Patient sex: F
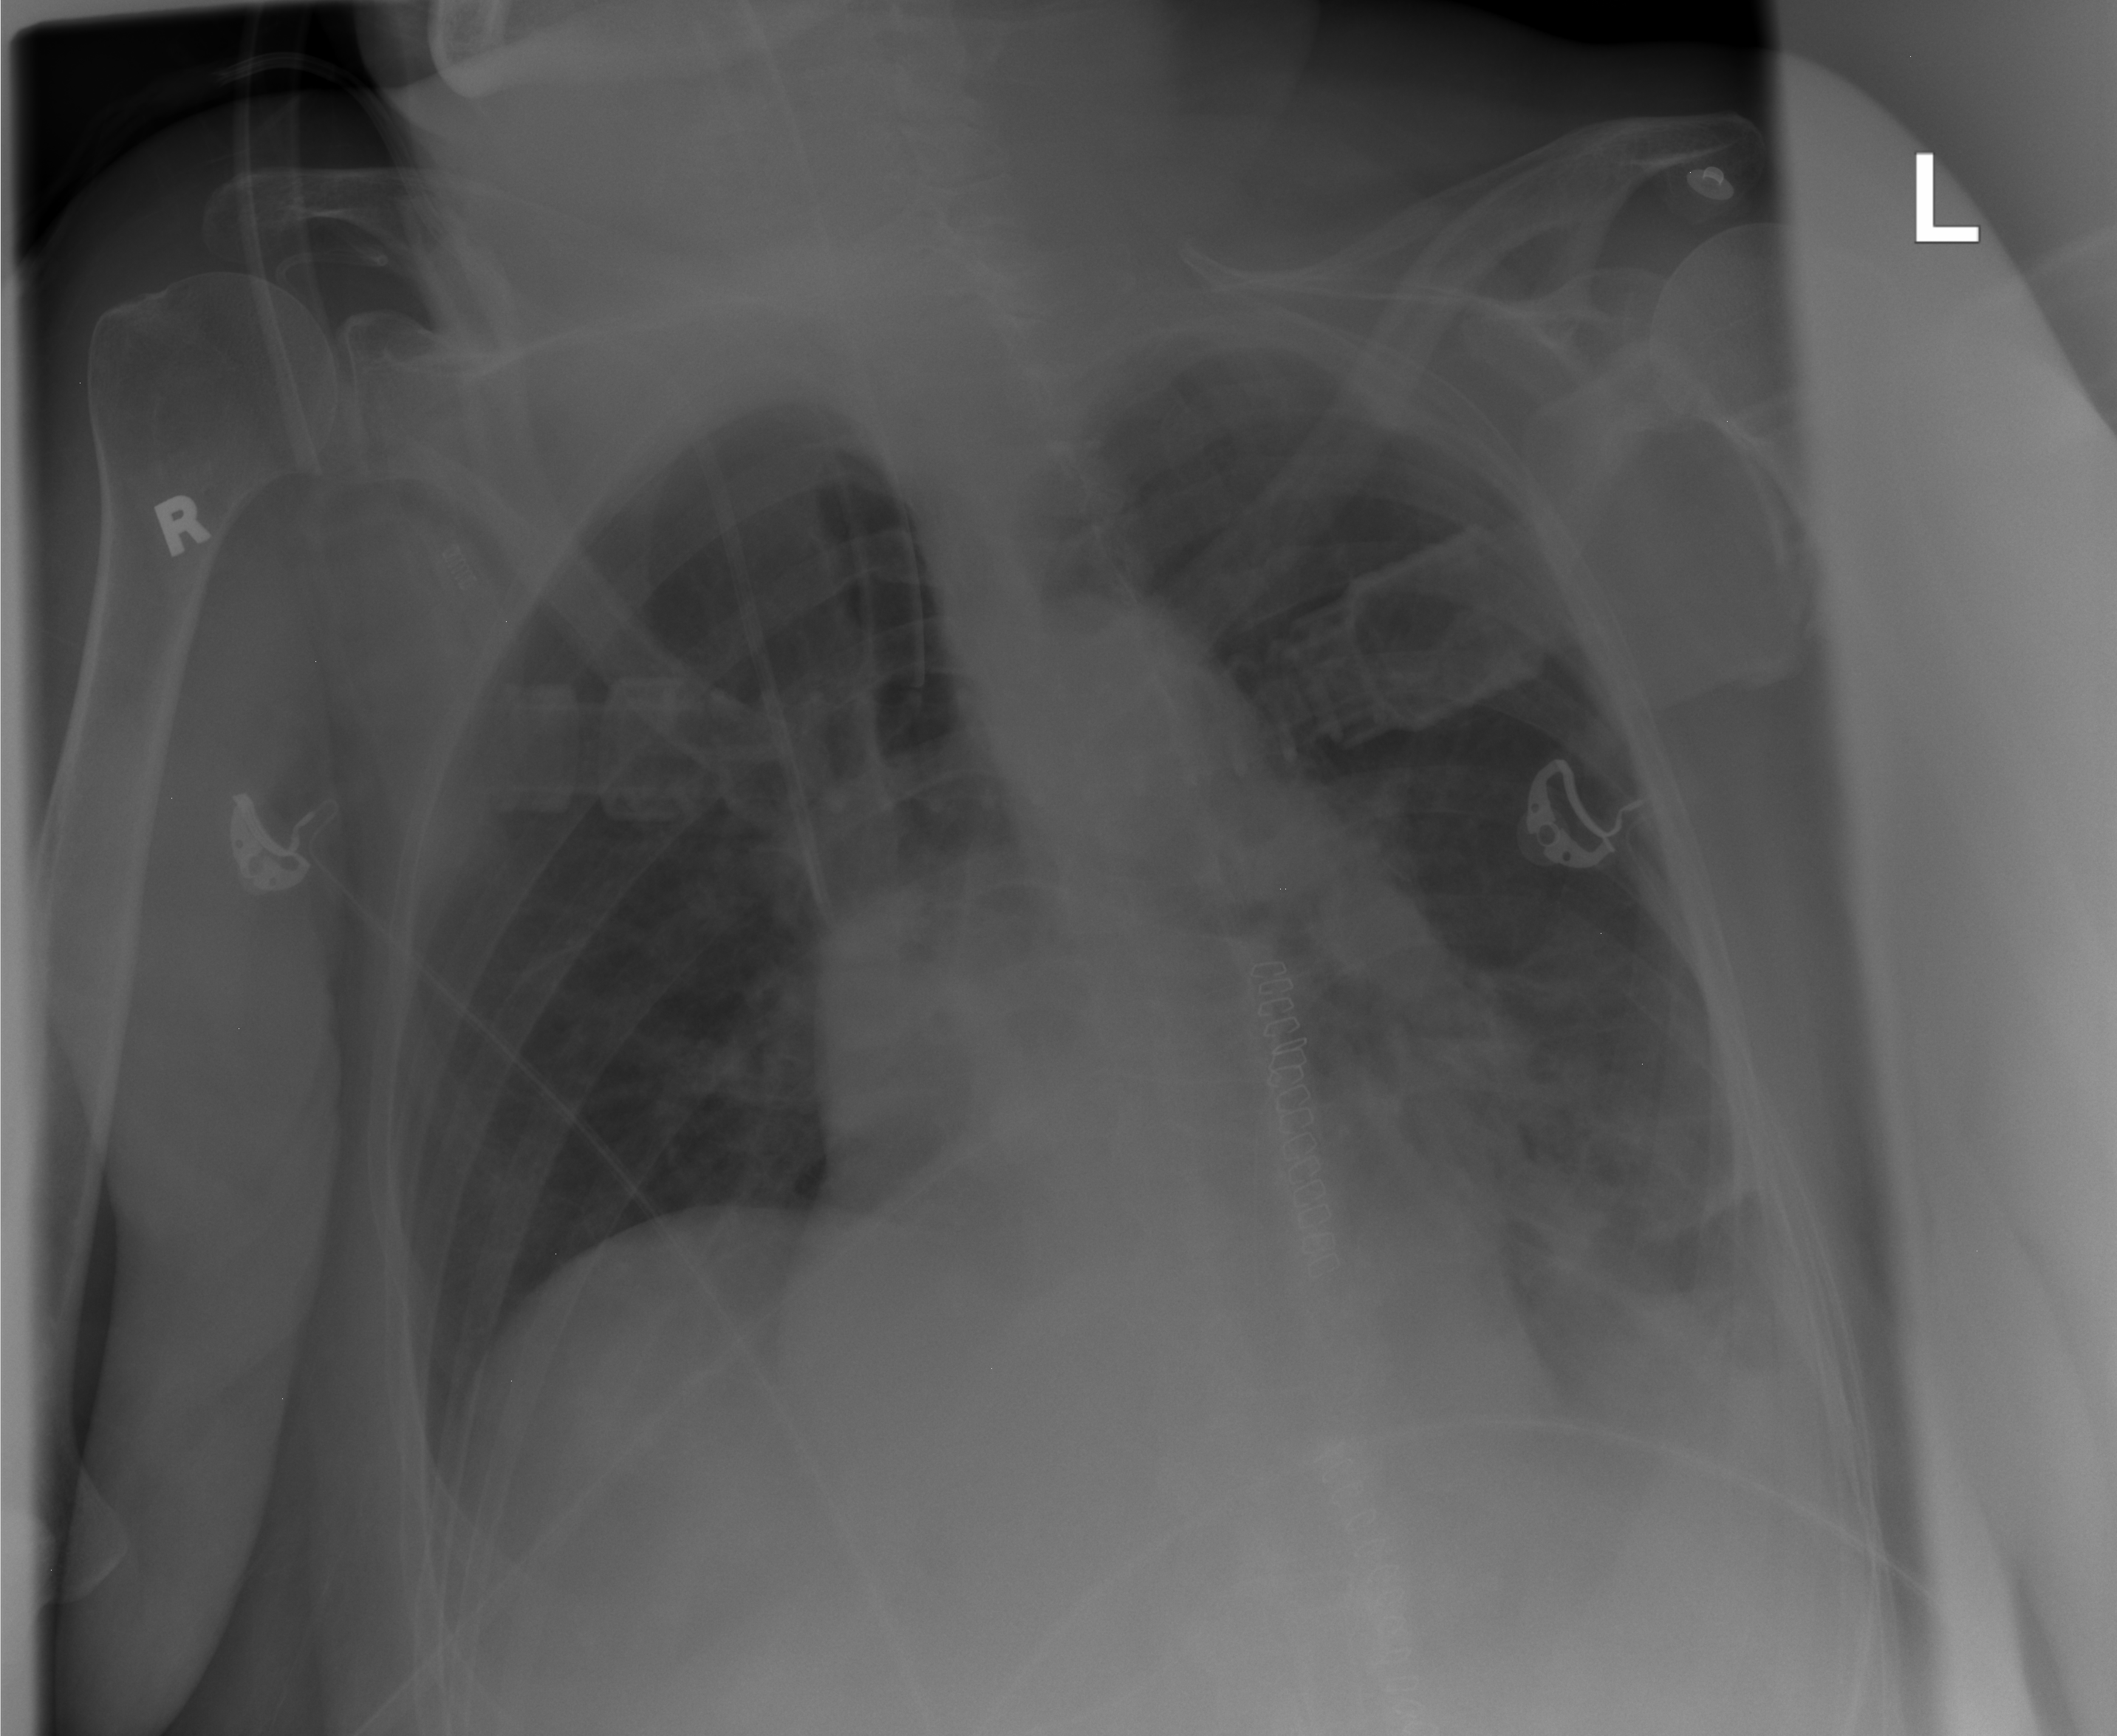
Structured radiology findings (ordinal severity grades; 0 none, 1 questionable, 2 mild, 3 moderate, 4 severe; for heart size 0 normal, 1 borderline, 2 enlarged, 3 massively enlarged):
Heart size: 0
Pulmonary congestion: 0
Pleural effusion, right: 0
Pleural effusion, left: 2
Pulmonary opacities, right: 0
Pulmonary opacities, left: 2
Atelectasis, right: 0
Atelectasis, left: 2